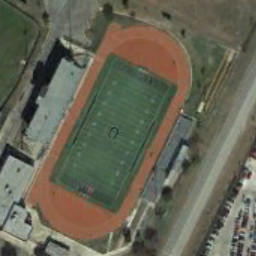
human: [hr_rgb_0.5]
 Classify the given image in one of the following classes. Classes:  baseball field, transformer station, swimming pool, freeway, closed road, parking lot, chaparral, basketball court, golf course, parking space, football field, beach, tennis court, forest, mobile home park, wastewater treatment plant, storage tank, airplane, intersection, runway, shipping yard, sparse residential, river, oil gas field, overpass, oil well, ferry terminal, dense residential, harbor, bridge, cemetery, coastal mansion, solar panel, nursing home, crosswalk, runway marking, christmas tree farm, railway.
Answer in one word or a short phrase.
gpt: football field